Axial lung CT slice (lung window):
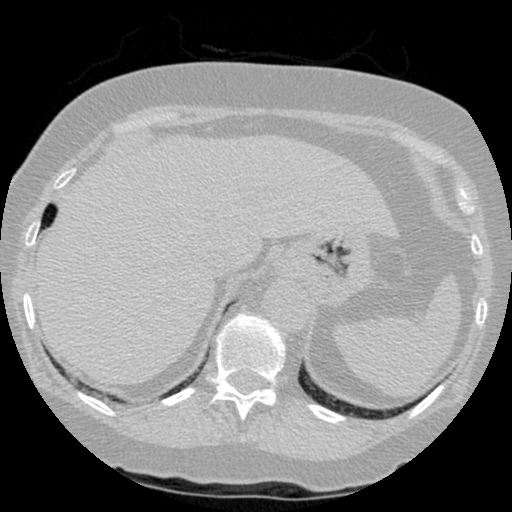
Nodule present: no